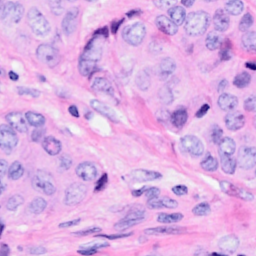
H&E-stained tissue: Breast